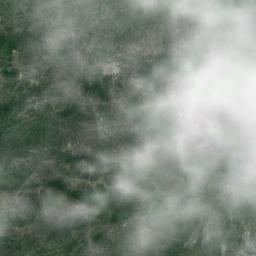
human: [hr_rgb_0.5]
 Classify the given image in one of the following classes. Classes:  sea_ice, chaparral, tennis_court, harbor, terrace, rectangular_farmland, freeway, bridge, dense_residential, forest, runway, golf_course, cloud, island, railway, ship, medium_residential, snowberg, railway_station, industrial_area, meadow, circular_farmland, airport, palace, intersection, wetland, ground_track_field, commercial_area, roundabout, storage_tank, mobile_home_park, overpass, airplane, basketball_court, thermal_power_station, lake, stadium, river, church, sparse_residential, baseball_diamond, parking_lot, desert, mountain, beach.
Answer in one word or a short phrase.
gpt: cloud